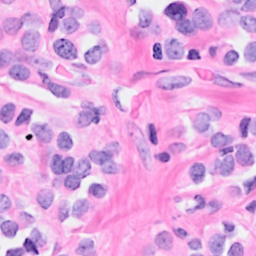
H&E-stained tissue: Breast